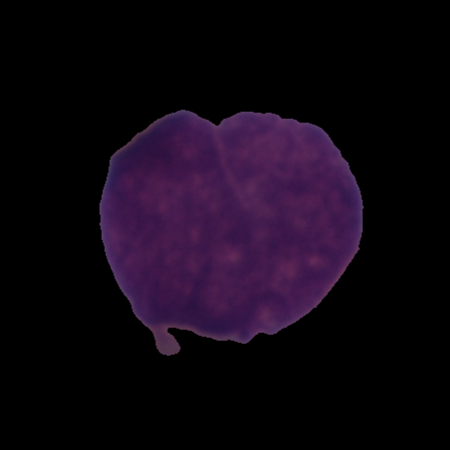
Label: cancer